Question: '''
(1) {((a^2)(b^4)ab)^(3k) : k>=0}
(2) {a^(2n)b^(3n) : n >= 7}
(3) {a^(2n)b^(3n) : n <= 7}
'''

1) No clue for this one.
2) I think it's contextFree cause there is no limitation on n, unlike 3) we can't build a finit automate but we can build a Grammar :
'''
S ---> (a^14)X(b^21)
X ---> aabbb | aaXbbb
'''
3) For me it's a regular language because of the limitation on the value of n wich allow us to represent it with an automate.
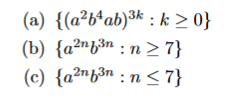
Answer: (1) is regular. A regular expression is:
'''
(aabbbbabaabbbbabaabbbbab)*
'''
(2) is context free but not regular. To see it's not regular, use the pumping Lemma on the string:
'''
a^(14p) b^(21p)
'''
Argue that pumping changes the number of a's only. To see it is context free, here's a CFG:
'''
S := a^14 b^21 | aaSbbb
'''
(3) This is regular because it is a finite language consisting of the following eight words:
'''
e
a^2 b^3
a^4 b^6
a^6 b^9
a^8 b^12
a^10 b^15
a^12 b^18
a^14 b^21
'''